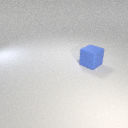
large blue rubber cube